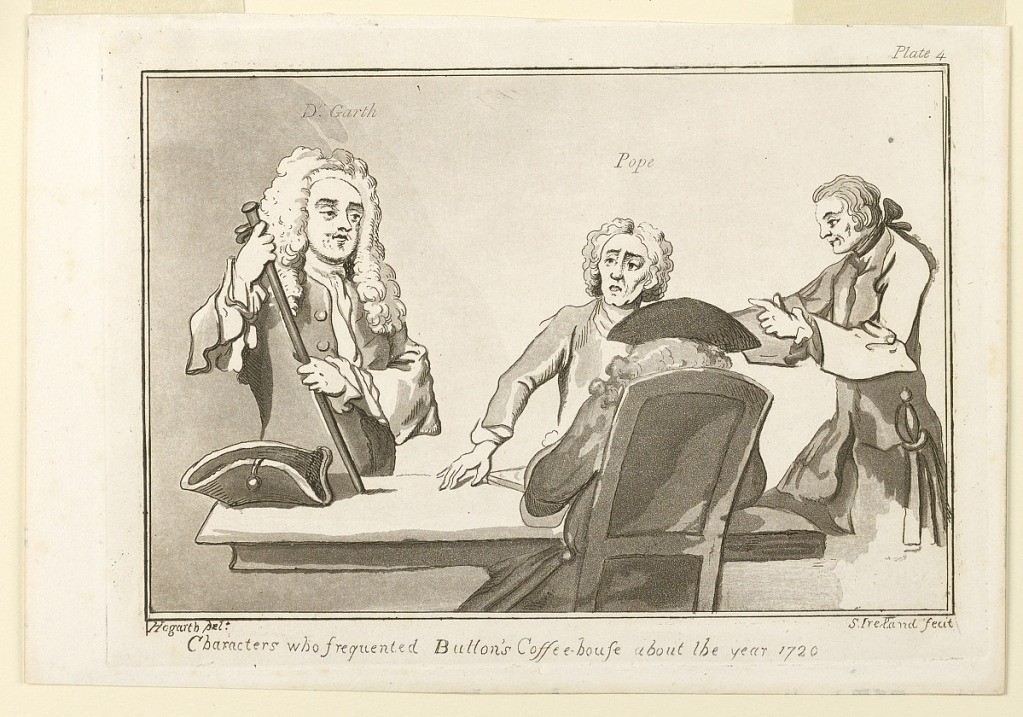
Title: Plate IV, from from "Characters who Frequented Button's Coffeehouse About the Year 1720"
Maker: William Hogarth, English, 1697 - 1764
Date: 1786
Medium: Aquatint on paper
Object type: Print
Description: Interior scene with four men around a table. Two of them are seated in the middle, two are standing: one at left has placed his hat upon table; the other one at right pointing with his finger. Two men with names inscribed above their heads.